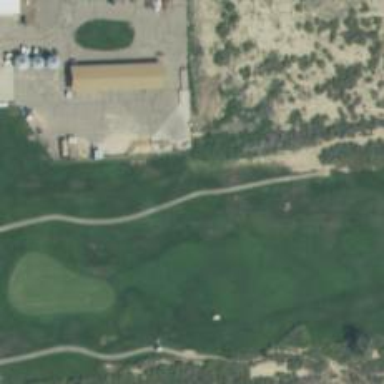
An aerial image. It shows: Path designated for golf carts.